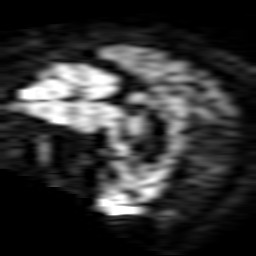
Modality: TRACE
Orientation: sagittal
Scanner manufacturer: philips
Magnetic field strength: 1.5 T
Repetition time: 3.122 s
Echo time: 0.06163 s